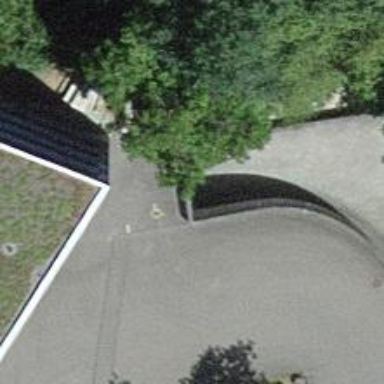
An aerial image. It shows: Parking entrance.